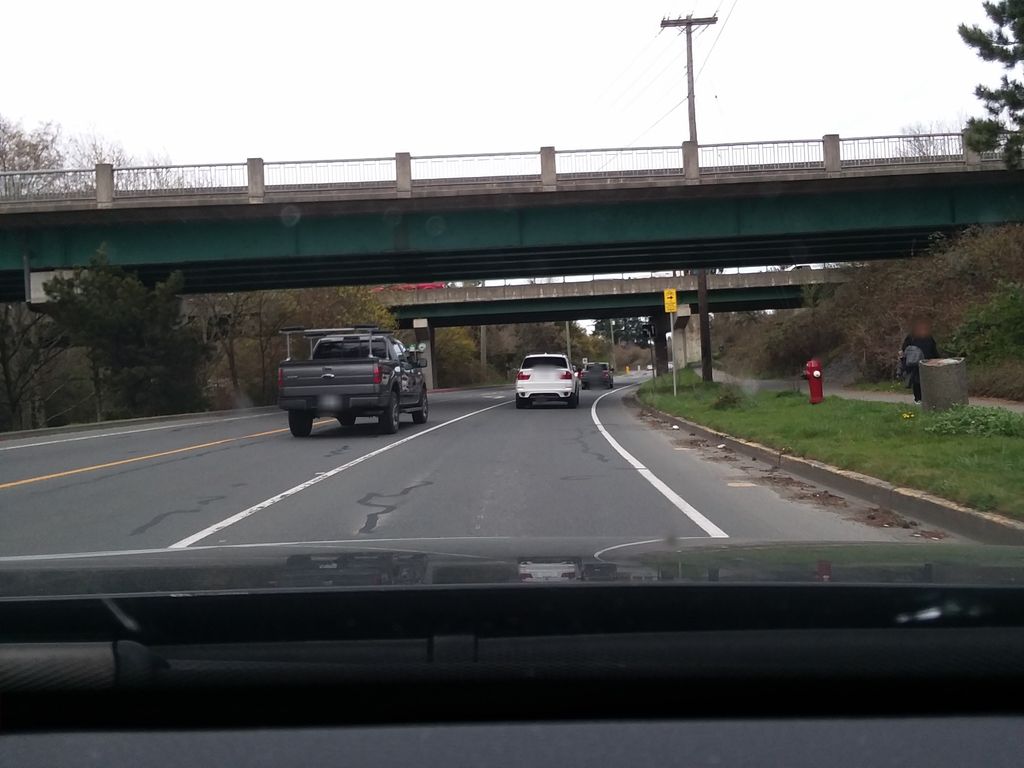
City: victoria